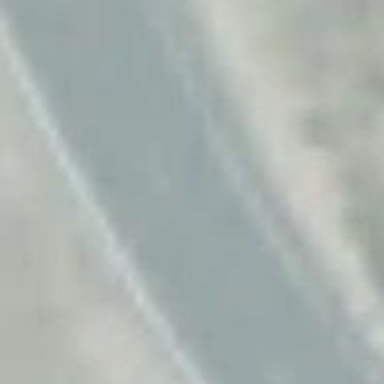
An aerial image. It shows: Trunk highway.